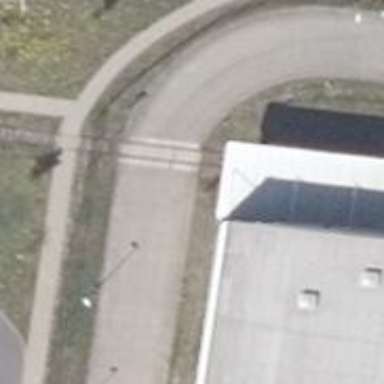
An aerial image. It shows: Railway level crossing.